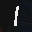
Label: 1